Field crop: tomato
Growth stage: 2
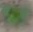
Species: solanum